Field crop: tomato
Growth stage: 1
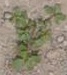
Species: portulaca